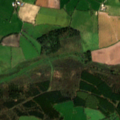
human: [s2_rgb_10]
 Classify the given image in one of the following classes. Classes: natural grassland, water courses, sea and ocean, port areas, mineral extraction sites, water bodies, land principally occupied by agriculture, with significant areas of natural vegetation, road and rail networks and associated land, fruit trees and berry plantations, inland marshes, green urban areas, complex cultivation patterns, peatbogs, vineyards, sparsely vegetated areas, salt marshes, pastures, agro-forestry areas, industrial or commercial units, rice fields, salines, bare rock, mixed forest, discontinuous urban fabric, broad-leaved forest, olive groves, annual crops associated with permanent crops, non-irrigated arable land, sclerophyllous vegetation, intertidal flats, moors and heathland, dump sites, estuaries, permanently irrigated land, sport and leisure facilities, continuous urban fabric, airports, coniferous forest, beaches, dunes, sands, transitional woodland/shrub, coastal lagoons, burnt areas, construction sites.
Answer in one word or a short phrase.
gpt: non-irrigated arable land, pastures, coniferous forest, mixed forest